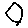
Label: hexagon